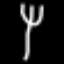
Label: fork